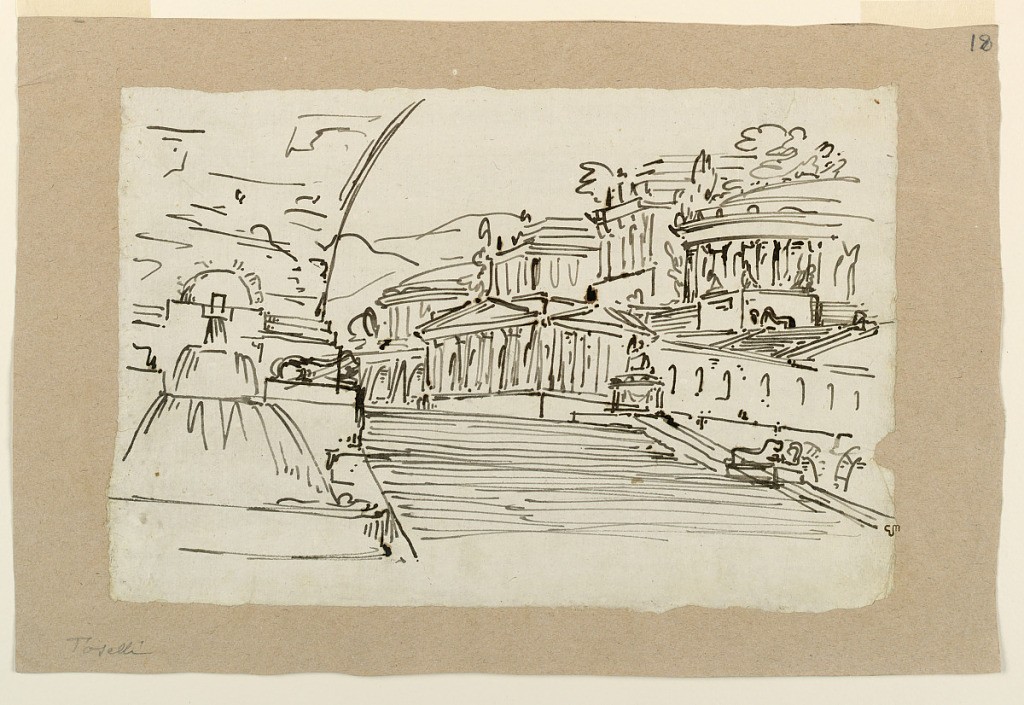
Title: Stage Design, Group of Antique Buildings
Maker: Angelo Toselli, ca. 1765? – 1826
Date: early 19th century
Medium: Pen and ink on paper
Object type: Drawing
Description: Horizontal rectangle. Group of antique buildings situated on hillside.